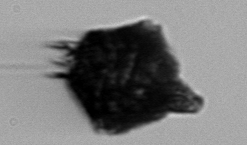
Label: Gonyaulax